Question: We're developing some application and want to display some information on the device homescreen like <URL>.
Could you tell me how i can do the same thing? Thank you!

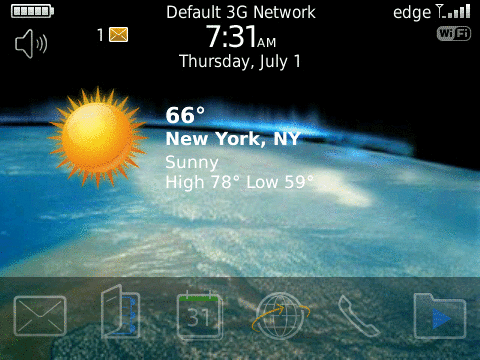
Answer: From what I've seen in the Weather Plus video demos, the app doesn't (or can't) paint on the current background image, but you can choose an image to be the homescreen background with all the weather info painted on it. It also doesn't need a custom theme, so I'm pretty sure they just use the 'HomeScreen.setBackgroundImage()' method.
As far as the image generating is concerned, my best bet would be opening the background image picked by the user in a 'Bitmap' object, passing it to a new 'Graphics' object to do all the necessary rendering and creating a new .png file using the 'encode(Bitmap bitmap)' method of 'PNGEncodedImage'.
If you wanted the homescreen image to be for example animated you might want to try the Blackberry Theme Studio, but I don't think it offers the amount of interactivity (retrieving data, loading images) you are looking for, at least for now.